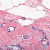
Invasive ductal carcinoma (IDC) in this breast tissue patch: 1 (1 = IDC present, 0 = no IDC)